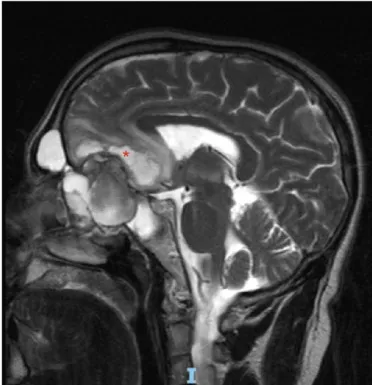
Sagittal MRI of sinonasal mass in ethmoids and extending intracranially, indicated with red asterisk (A-D).
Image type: radiology (mri)